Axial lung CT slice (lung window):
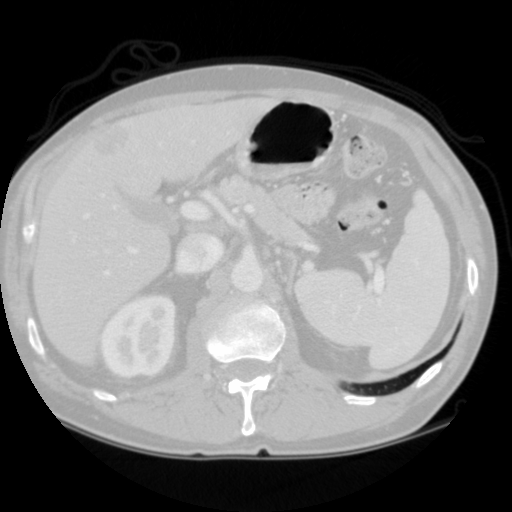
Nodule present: no